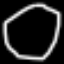
Label: octagon